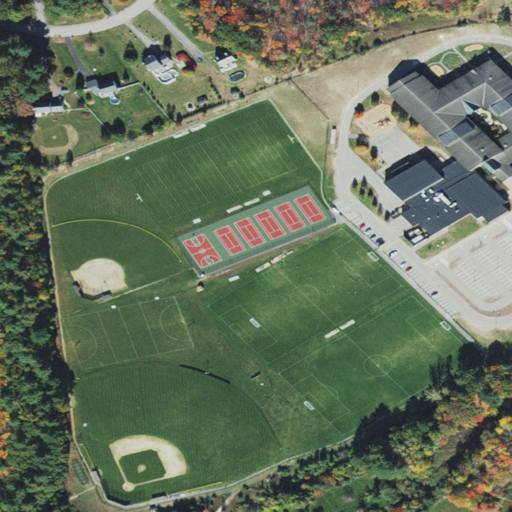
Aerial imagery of mountain in Massachusetts named Pine Hill containing pasture, grassland, low intensity development, high intensity development, medium intensity development, woody wetlands, open development, mixed forest, herbaceous wetlands, deciduous forest, barren land, and evergreen forest